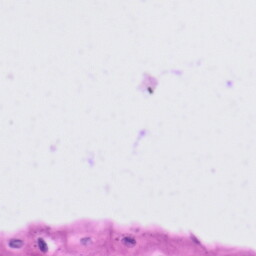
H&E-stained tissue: Tonsil